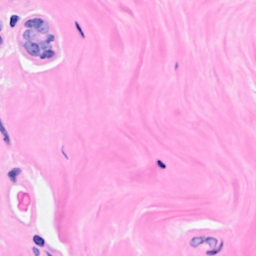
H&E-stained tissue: Breast